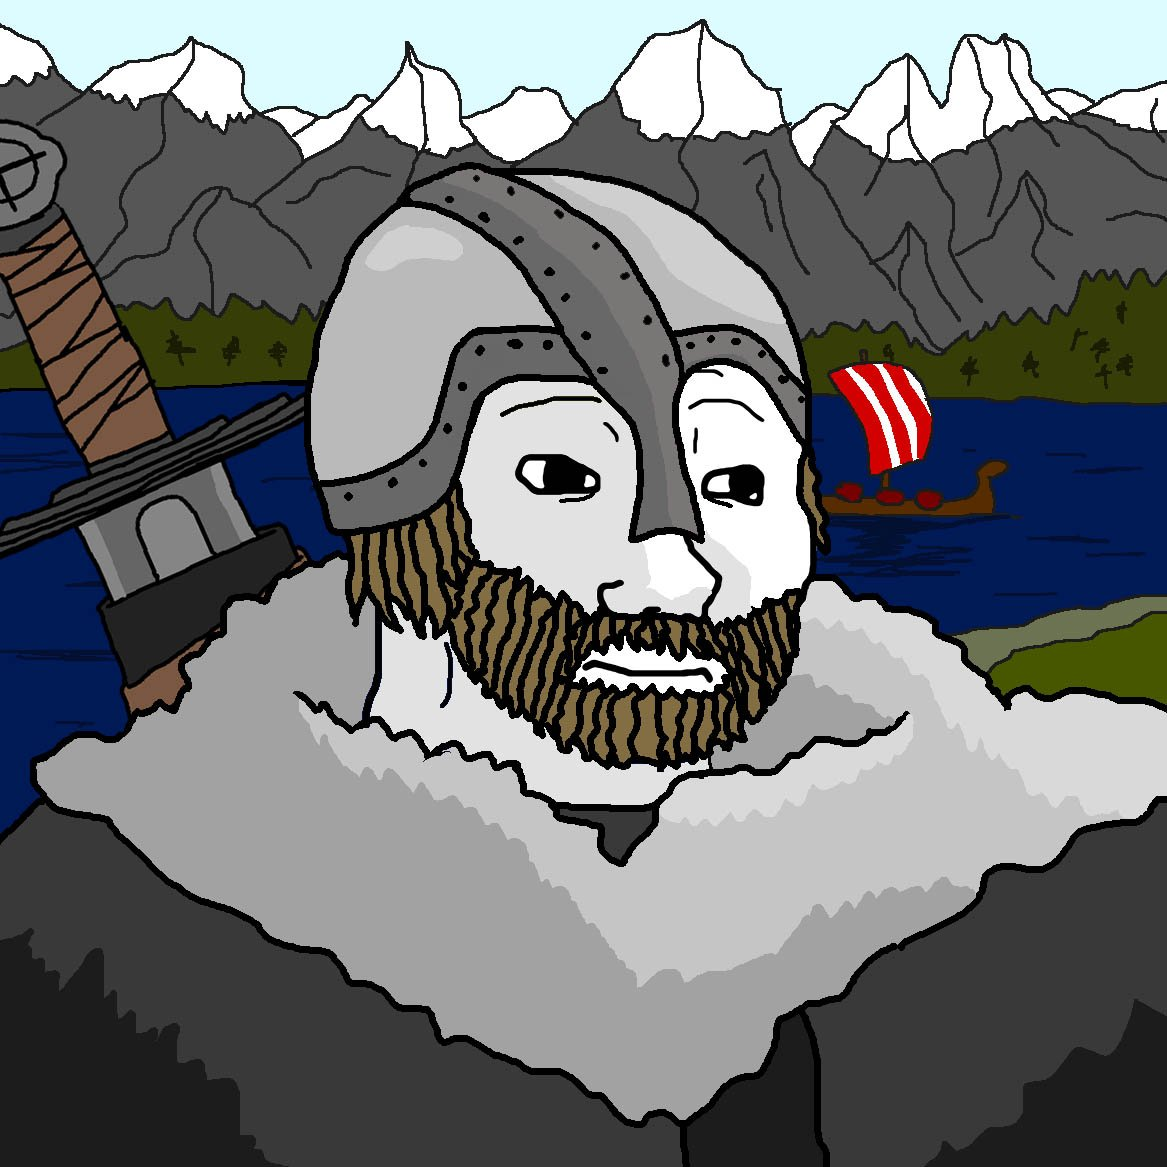
Label: 5_Wojak_with_Background